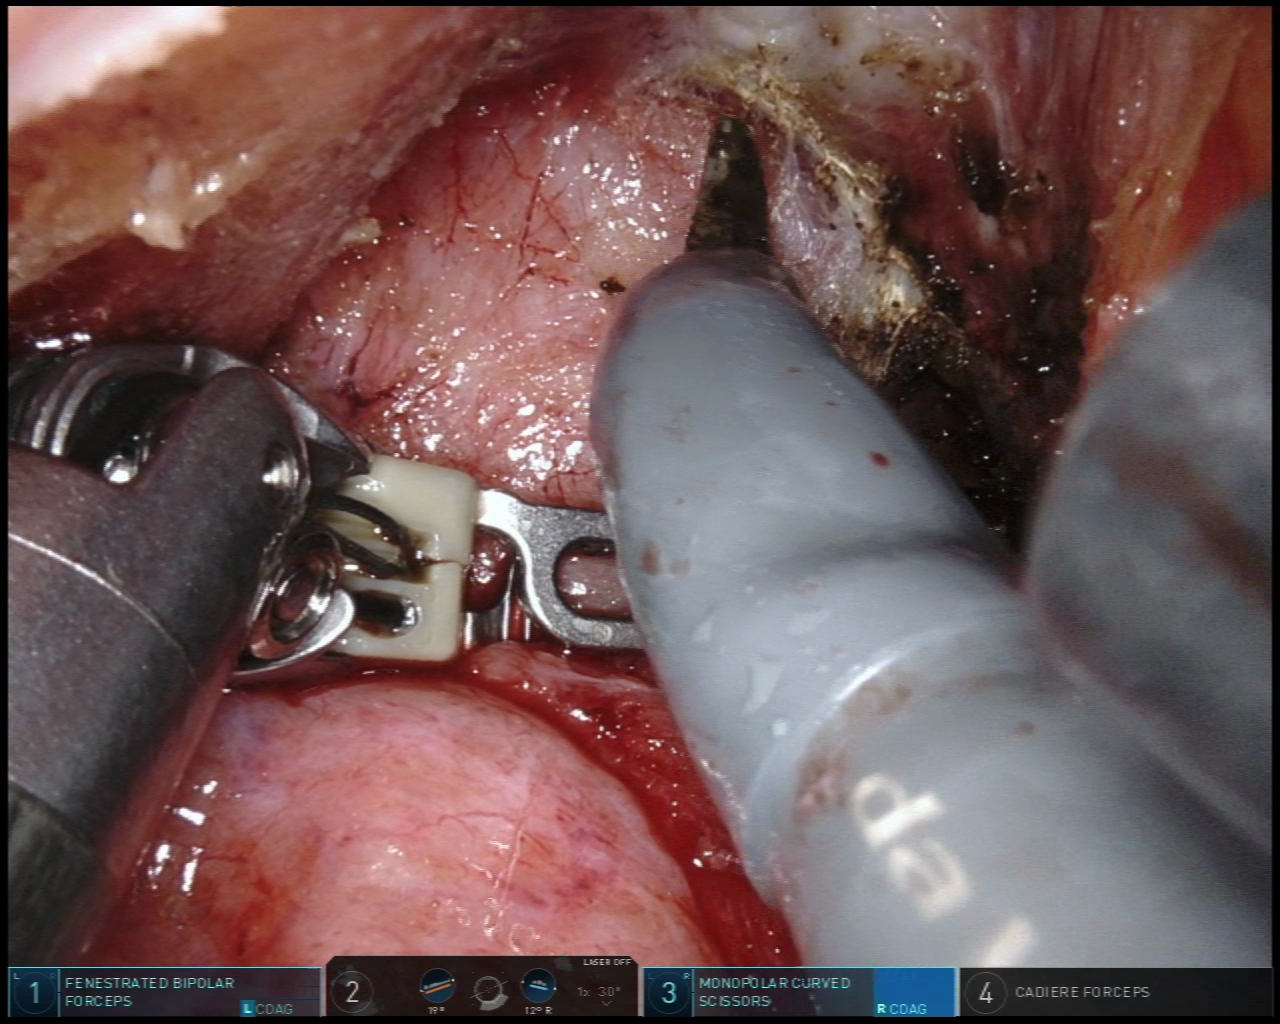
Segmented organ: vesicular_glands
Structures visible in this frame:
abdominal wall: no
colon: no
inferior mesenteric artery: no
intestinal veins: no
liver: no
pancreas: no
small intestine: no
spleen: no
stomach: no
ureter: no
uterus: no
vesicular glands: yes